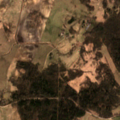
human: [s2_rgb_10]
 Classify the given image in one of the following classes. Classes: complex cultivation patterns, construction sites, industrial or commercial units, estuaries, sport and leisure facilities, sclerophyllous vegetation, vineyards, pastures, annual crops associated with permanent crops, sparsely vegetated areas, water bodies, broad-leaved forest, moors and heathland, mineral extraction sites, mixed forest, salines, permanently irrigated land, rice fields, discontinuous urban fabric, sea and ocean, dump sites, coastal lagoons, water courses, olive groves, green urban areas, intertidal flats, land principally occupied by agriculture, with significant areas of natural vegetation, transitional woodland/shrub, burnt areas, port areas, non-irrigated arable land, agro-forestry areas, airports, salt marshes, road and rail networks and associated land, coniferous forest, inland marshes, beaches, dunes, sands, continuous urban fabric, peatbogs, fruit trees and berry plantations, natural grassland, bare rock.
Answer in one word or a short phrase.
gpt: non-irrigated arable land, pastures, land principally occupied by agriculture, with significant areas of natural vegetation, broad-leaved forest, mixed forest